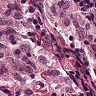
Metastatic tissue present: no